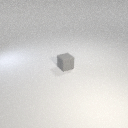
small gray rubber cube